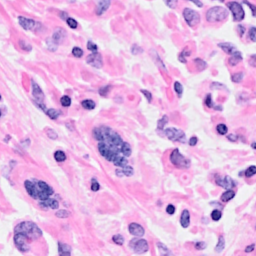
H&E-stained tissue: Breast